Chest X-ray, PA view. Patient: 49 years old, sex F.
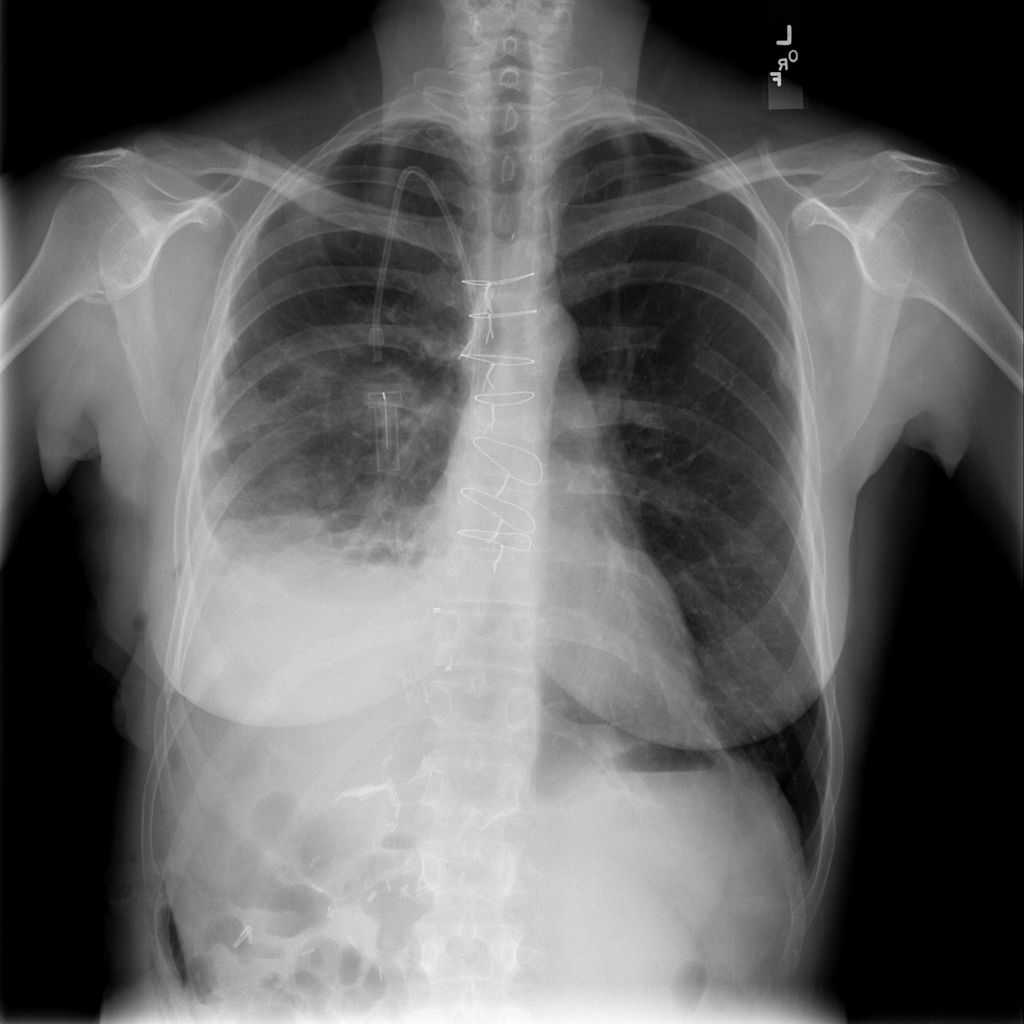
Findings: Atelectasis, Consolidation, Effusion